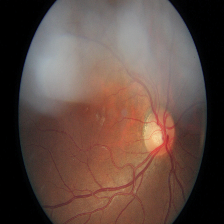
Diabetic retinopathy grade: Moderate